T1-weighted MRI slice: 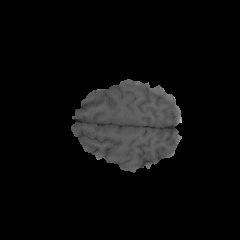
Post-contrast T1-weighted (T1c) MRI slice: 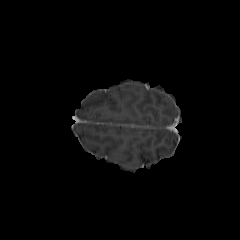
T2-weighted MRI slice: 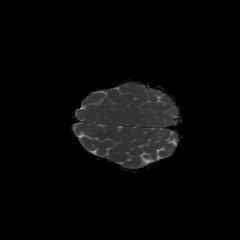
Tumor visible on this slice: no